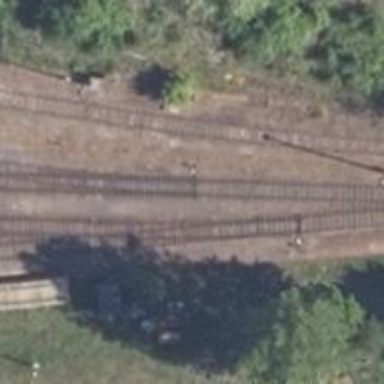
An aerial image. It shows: Railway switch.